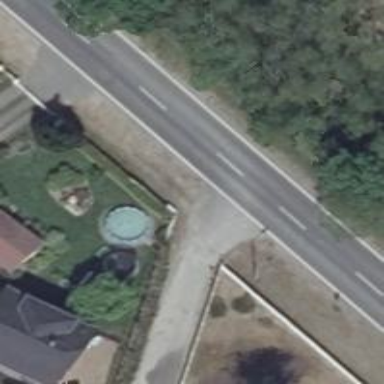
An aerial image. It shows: Smoothly paved residential road.